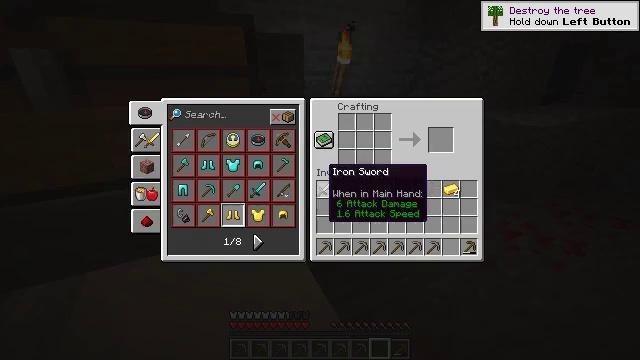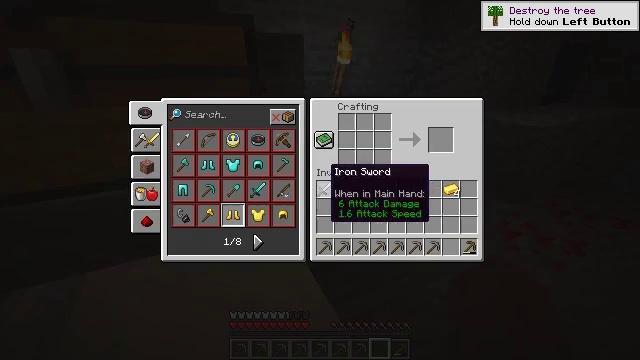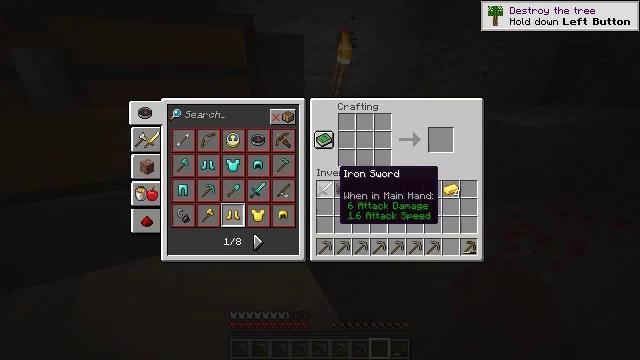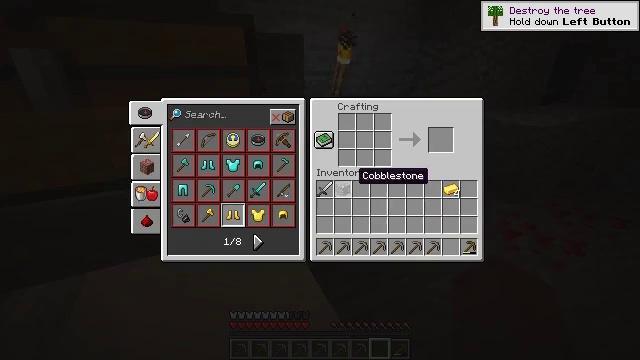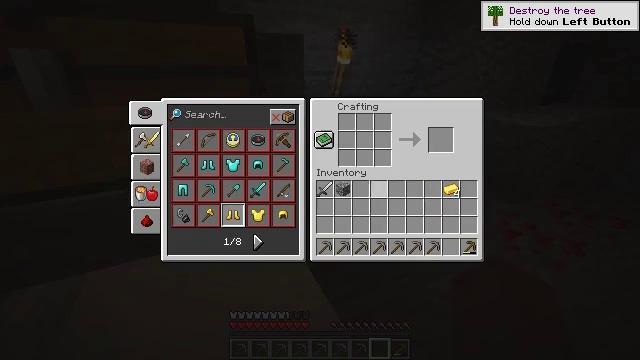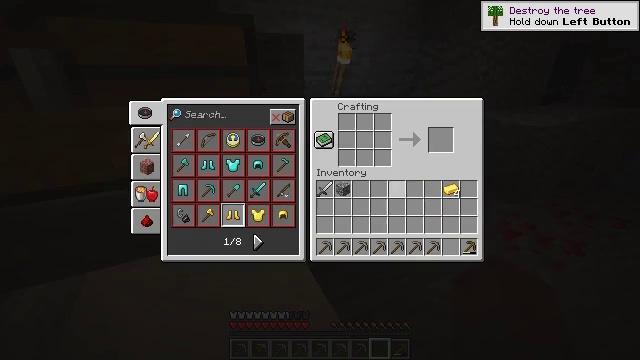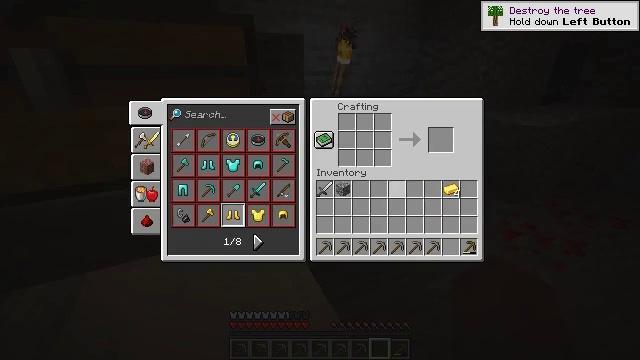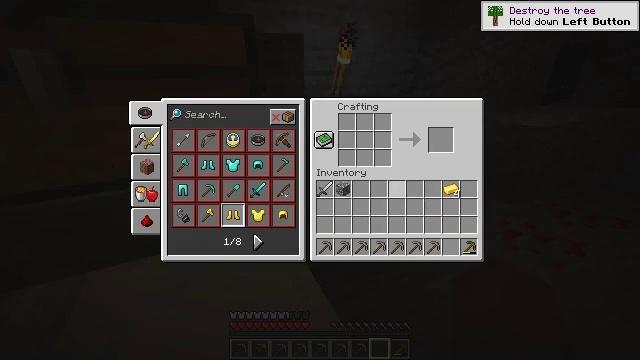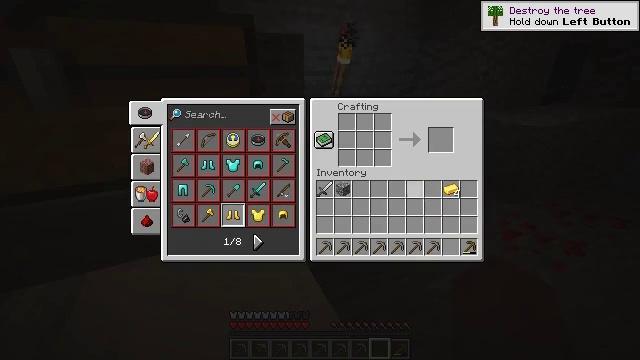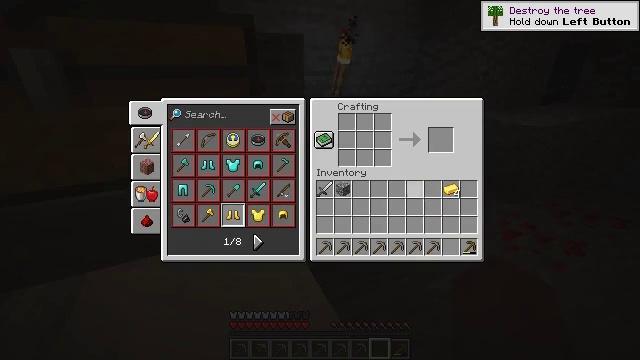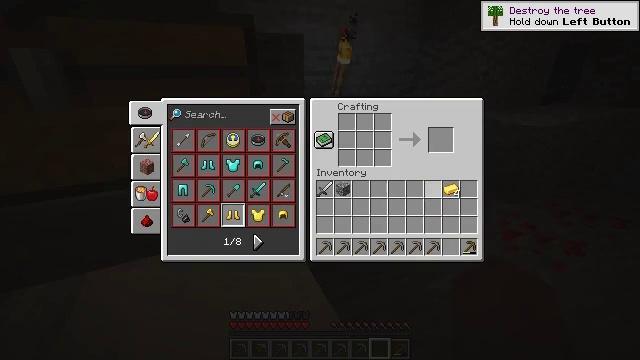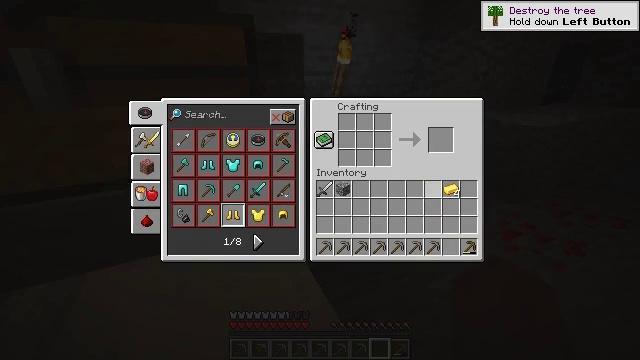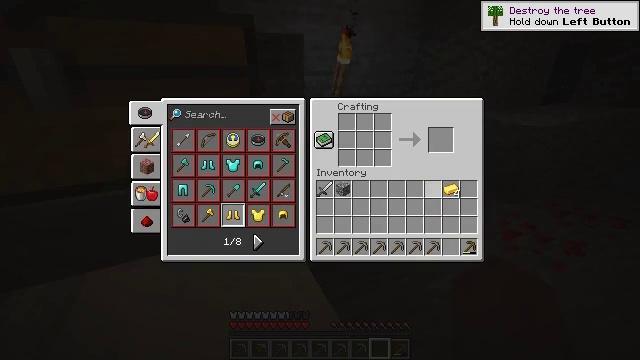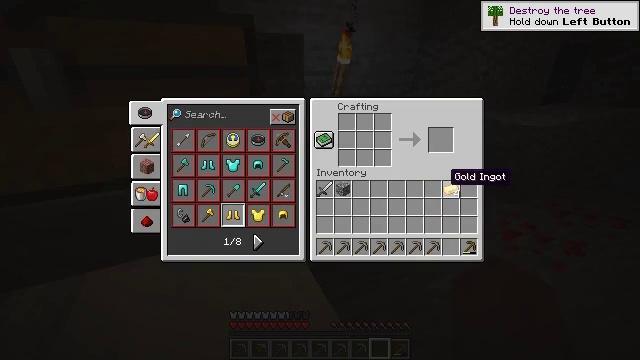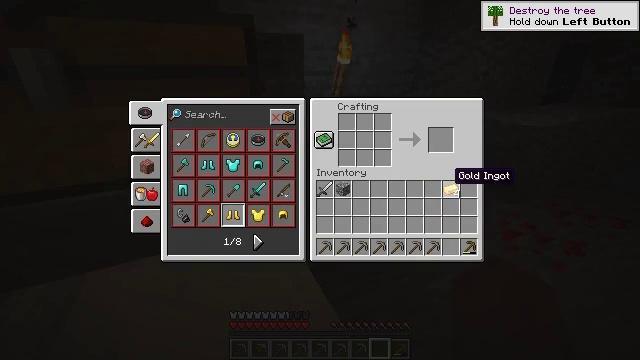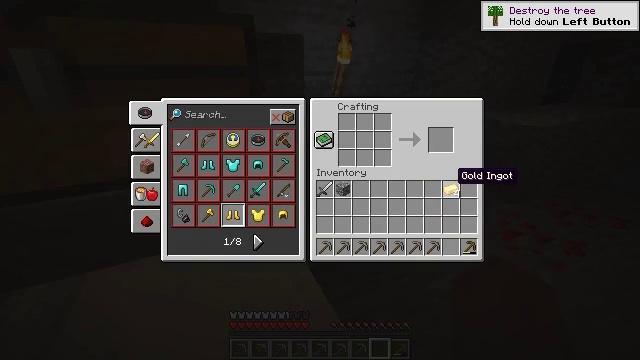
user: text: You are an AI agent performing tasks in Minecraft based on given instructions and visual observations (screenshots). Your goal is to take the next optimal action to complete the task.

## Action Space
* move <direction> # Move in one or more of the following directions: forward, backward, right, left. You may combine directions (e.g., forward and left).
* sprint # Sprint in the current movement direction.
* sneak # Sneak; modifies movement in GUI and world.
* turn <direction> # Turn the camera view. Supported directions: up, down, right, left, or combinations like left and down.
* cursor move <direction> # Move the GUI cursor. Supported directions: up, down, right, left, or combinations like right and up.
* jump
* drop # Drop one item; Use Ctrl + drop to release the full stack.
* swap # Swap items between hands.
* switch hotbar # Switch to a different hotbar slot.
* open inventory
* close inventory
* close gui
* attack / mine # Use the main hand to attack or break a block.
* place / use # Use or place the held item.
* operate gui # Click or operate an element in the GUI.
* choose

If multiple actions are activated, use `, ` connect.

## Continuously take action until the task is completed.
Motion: motion action
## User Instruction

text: Use gold ingots to create a golden helmet.
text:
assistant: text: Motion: no_op
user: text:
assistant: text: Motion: turn right
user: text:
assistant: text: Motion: turn right
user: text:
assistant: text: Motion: turn right
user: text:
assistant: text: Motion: turn right
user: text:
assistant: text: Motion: no_op
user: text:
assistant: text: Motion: no_op
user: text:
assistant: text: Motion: no_op
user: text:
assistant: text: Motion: turn right
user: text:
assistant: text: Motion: turn right
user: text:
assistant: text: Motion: turn right
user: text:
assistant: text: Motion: no_op
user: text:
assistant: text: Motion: turn right
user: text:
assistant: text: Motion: no_op
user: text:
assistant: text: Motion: no_op
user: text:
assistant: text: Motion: no_op
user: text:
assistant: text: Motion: no_op
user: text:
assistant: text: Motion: no_op
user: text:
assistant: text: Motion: no_op
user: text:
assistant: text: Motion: no_op
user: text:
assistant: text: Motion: no_op
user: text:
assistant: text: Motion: no_op
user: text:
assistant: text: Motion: no_op
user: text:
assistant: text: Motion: no_op
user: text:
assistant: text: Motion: no_op
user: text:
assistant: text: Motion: turn left, close inventory
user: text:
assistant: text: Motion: close inventory
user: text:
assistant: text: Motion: turn left, close inventory
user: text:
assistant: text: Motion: turn left and up, close inventory
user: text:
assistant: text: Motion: turn left and up